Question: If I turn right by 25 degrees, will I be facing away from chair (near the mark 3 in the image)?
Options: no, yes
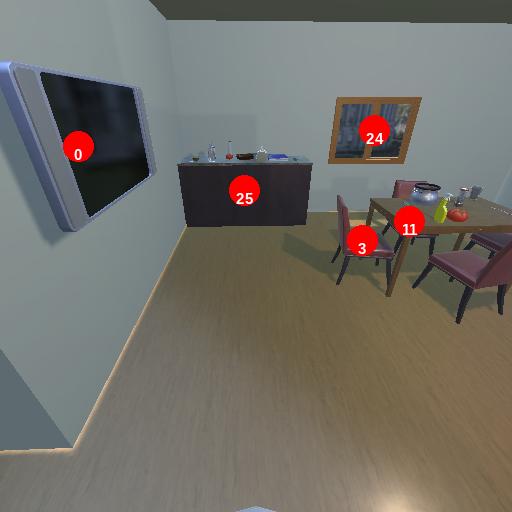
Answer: no